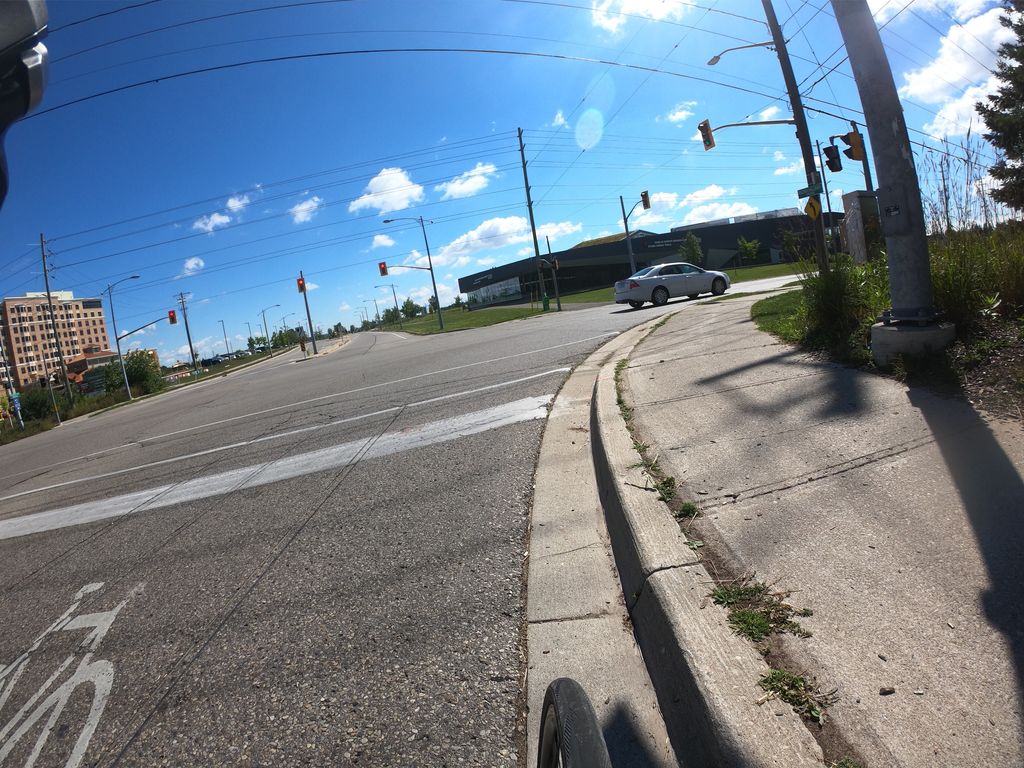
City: kitchener-waterloo